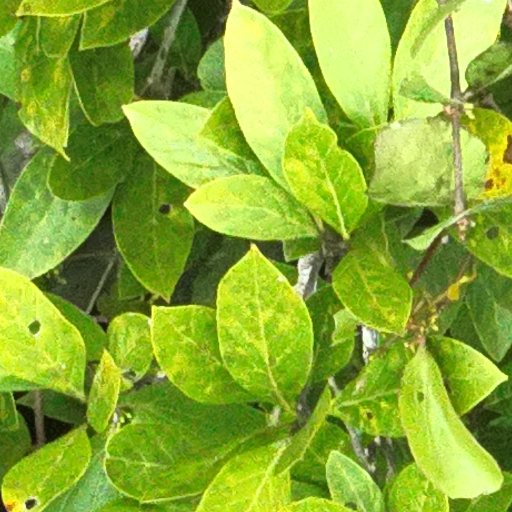
Species: Sloanea terniflora
GBIF accepted scientific name: Sloanea terniflora
Crown area (m\u00b2): 71.39